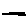
Label: line